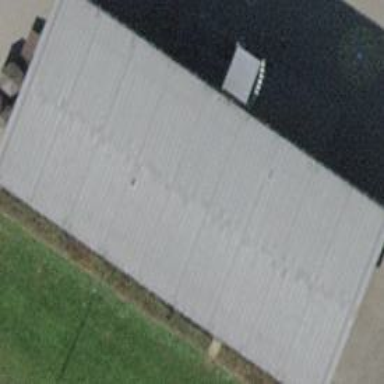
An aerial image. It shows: Flat-roofed school building.